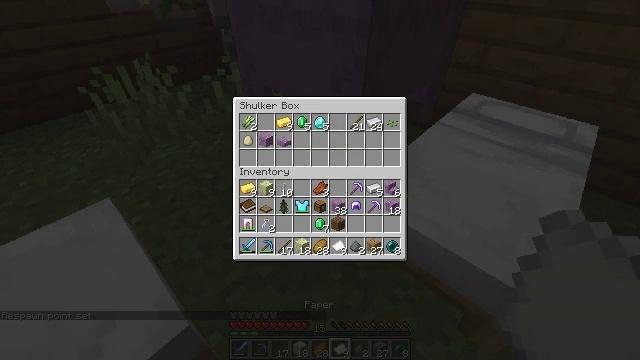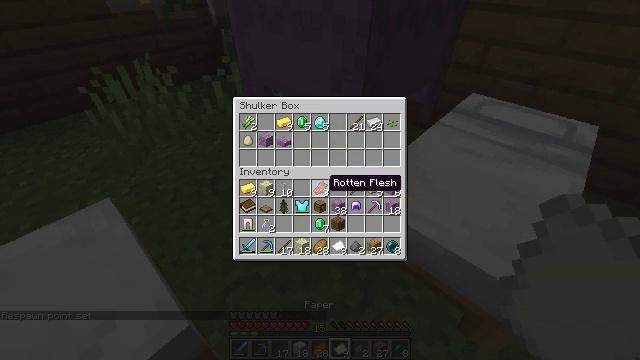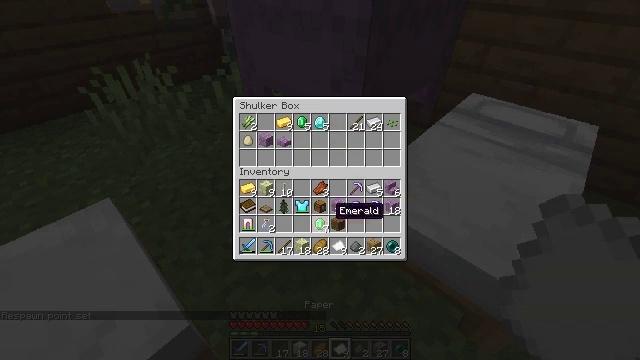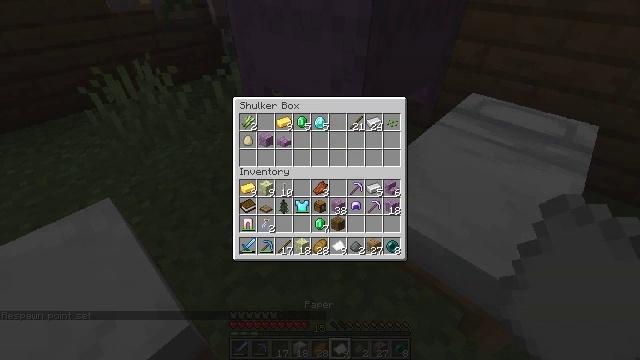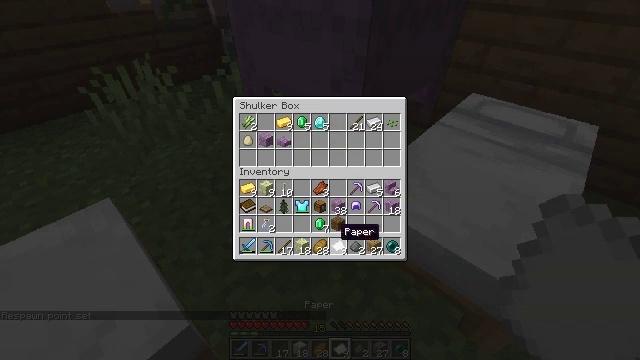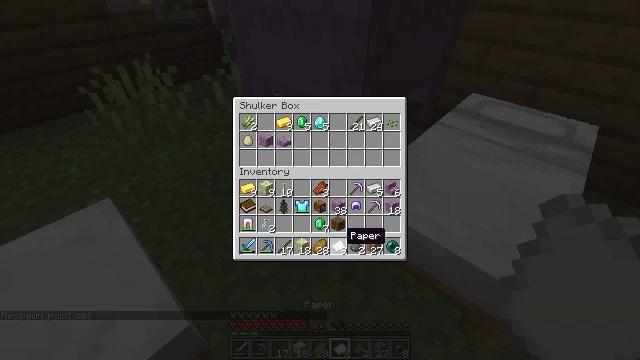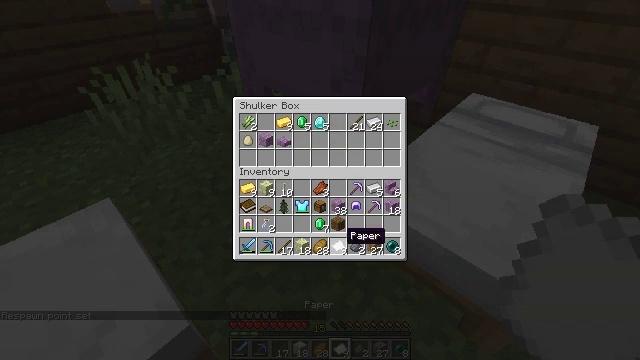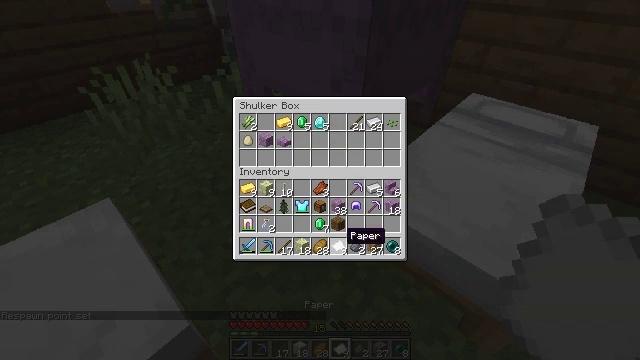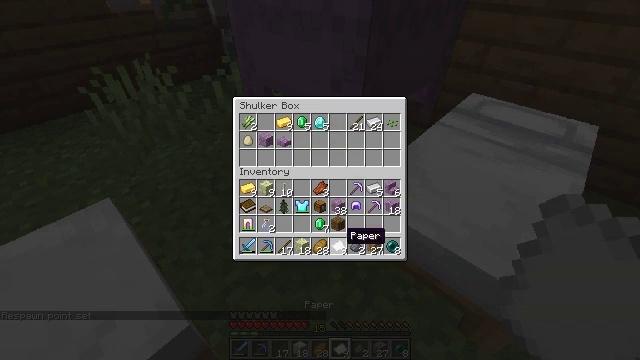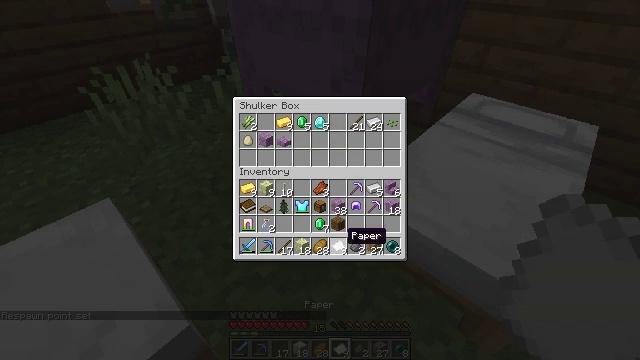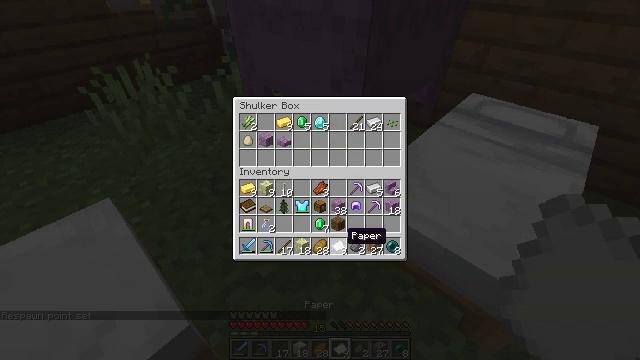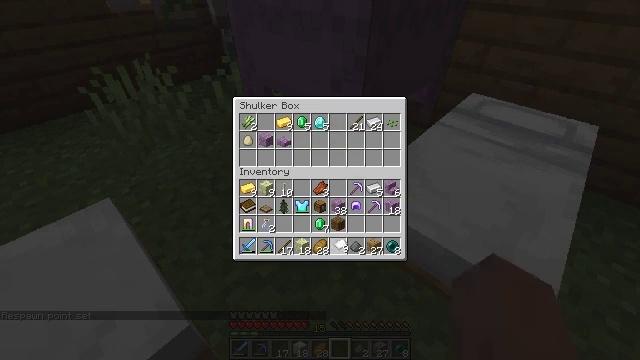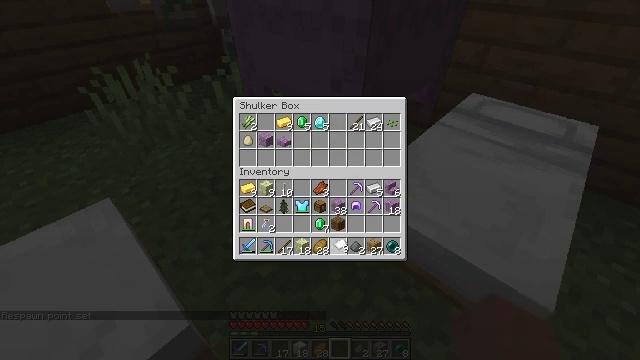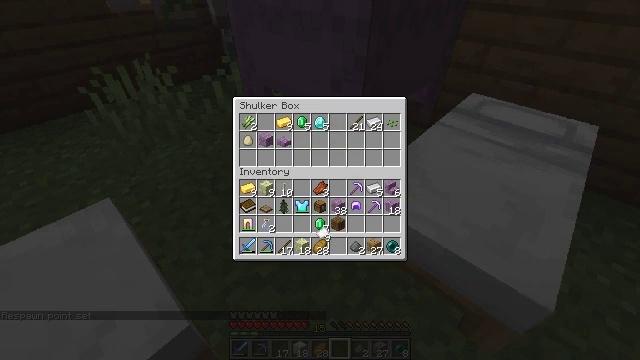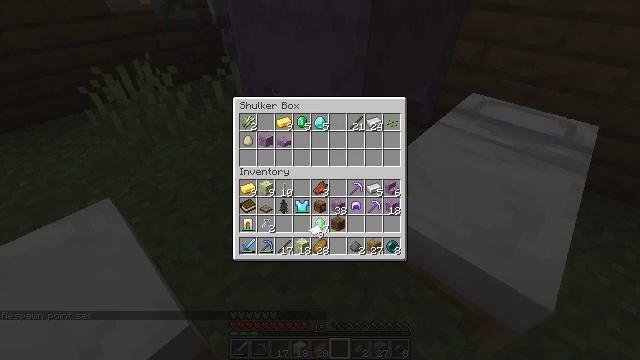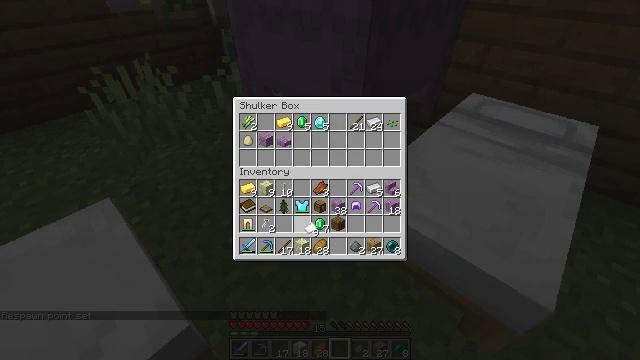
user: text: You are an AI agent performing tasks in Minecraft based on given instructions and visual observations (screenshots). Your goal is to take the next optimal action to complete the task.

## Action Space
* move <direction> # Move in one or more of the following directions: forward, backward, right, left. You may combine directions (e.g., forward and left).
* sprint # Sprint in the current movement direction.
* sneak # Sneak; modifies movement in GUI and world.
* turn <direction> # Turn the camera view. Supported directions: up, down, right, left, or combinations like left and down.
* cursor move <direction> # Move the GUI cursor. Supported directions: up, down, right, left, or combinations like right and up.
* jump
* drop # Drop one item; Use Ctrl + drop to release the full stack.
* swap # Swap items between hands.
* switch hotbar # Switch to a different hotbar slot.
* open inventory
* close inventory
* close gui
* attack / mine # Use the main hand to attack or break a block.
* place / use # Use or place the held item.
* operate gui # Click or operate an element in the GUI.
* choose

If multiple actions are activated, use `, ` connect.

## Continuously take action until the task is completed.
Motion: motion action
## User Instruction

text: Create a firework rocket in the crafting table.
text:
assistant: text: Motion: sneak, cursor move down
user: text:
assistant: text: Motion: sneak, cursor move down
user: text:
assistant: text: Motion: sneak, cursor move down
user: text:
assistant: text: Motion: sneak
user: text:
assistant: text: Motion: no_op
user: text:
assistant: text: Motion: no_op
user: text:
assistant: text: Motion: no_op
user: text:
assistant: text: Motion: no_op
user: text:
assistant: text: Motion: no_op
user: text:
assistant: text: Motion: no_op
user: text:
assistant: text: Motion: operate gui
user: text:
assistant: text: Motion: operate gui
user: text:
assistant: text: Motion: cursor move left and up, operate gui
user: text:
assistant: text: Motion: no_op
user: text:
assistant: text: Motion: no_op
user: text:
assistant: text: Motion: no_op
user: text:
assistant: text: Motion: no_op
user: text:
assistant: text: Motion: no_op
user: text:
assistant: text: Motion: no_op
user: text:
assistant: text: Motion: operate gui
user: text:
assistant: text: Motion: operate gui
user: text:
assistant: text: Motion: no_op
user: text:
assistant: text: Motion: no_op
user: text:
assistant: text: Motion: no_op
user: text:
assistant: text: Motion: cursor move right
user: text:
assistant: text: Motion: cursor move right
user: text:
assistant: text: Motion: no_op
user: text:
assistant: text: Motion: no_op
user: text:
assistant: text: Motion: cursor move left
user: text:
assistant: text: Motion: no_op